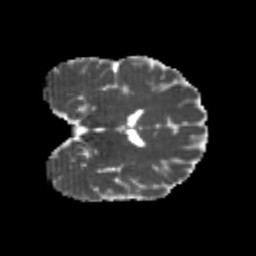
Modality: MD
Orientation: coronal
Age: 20
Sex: male
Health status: healthy
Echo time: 0.074 s